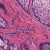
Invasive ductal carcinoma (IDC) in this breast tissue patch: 0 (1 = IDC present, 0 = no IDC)